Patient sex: M
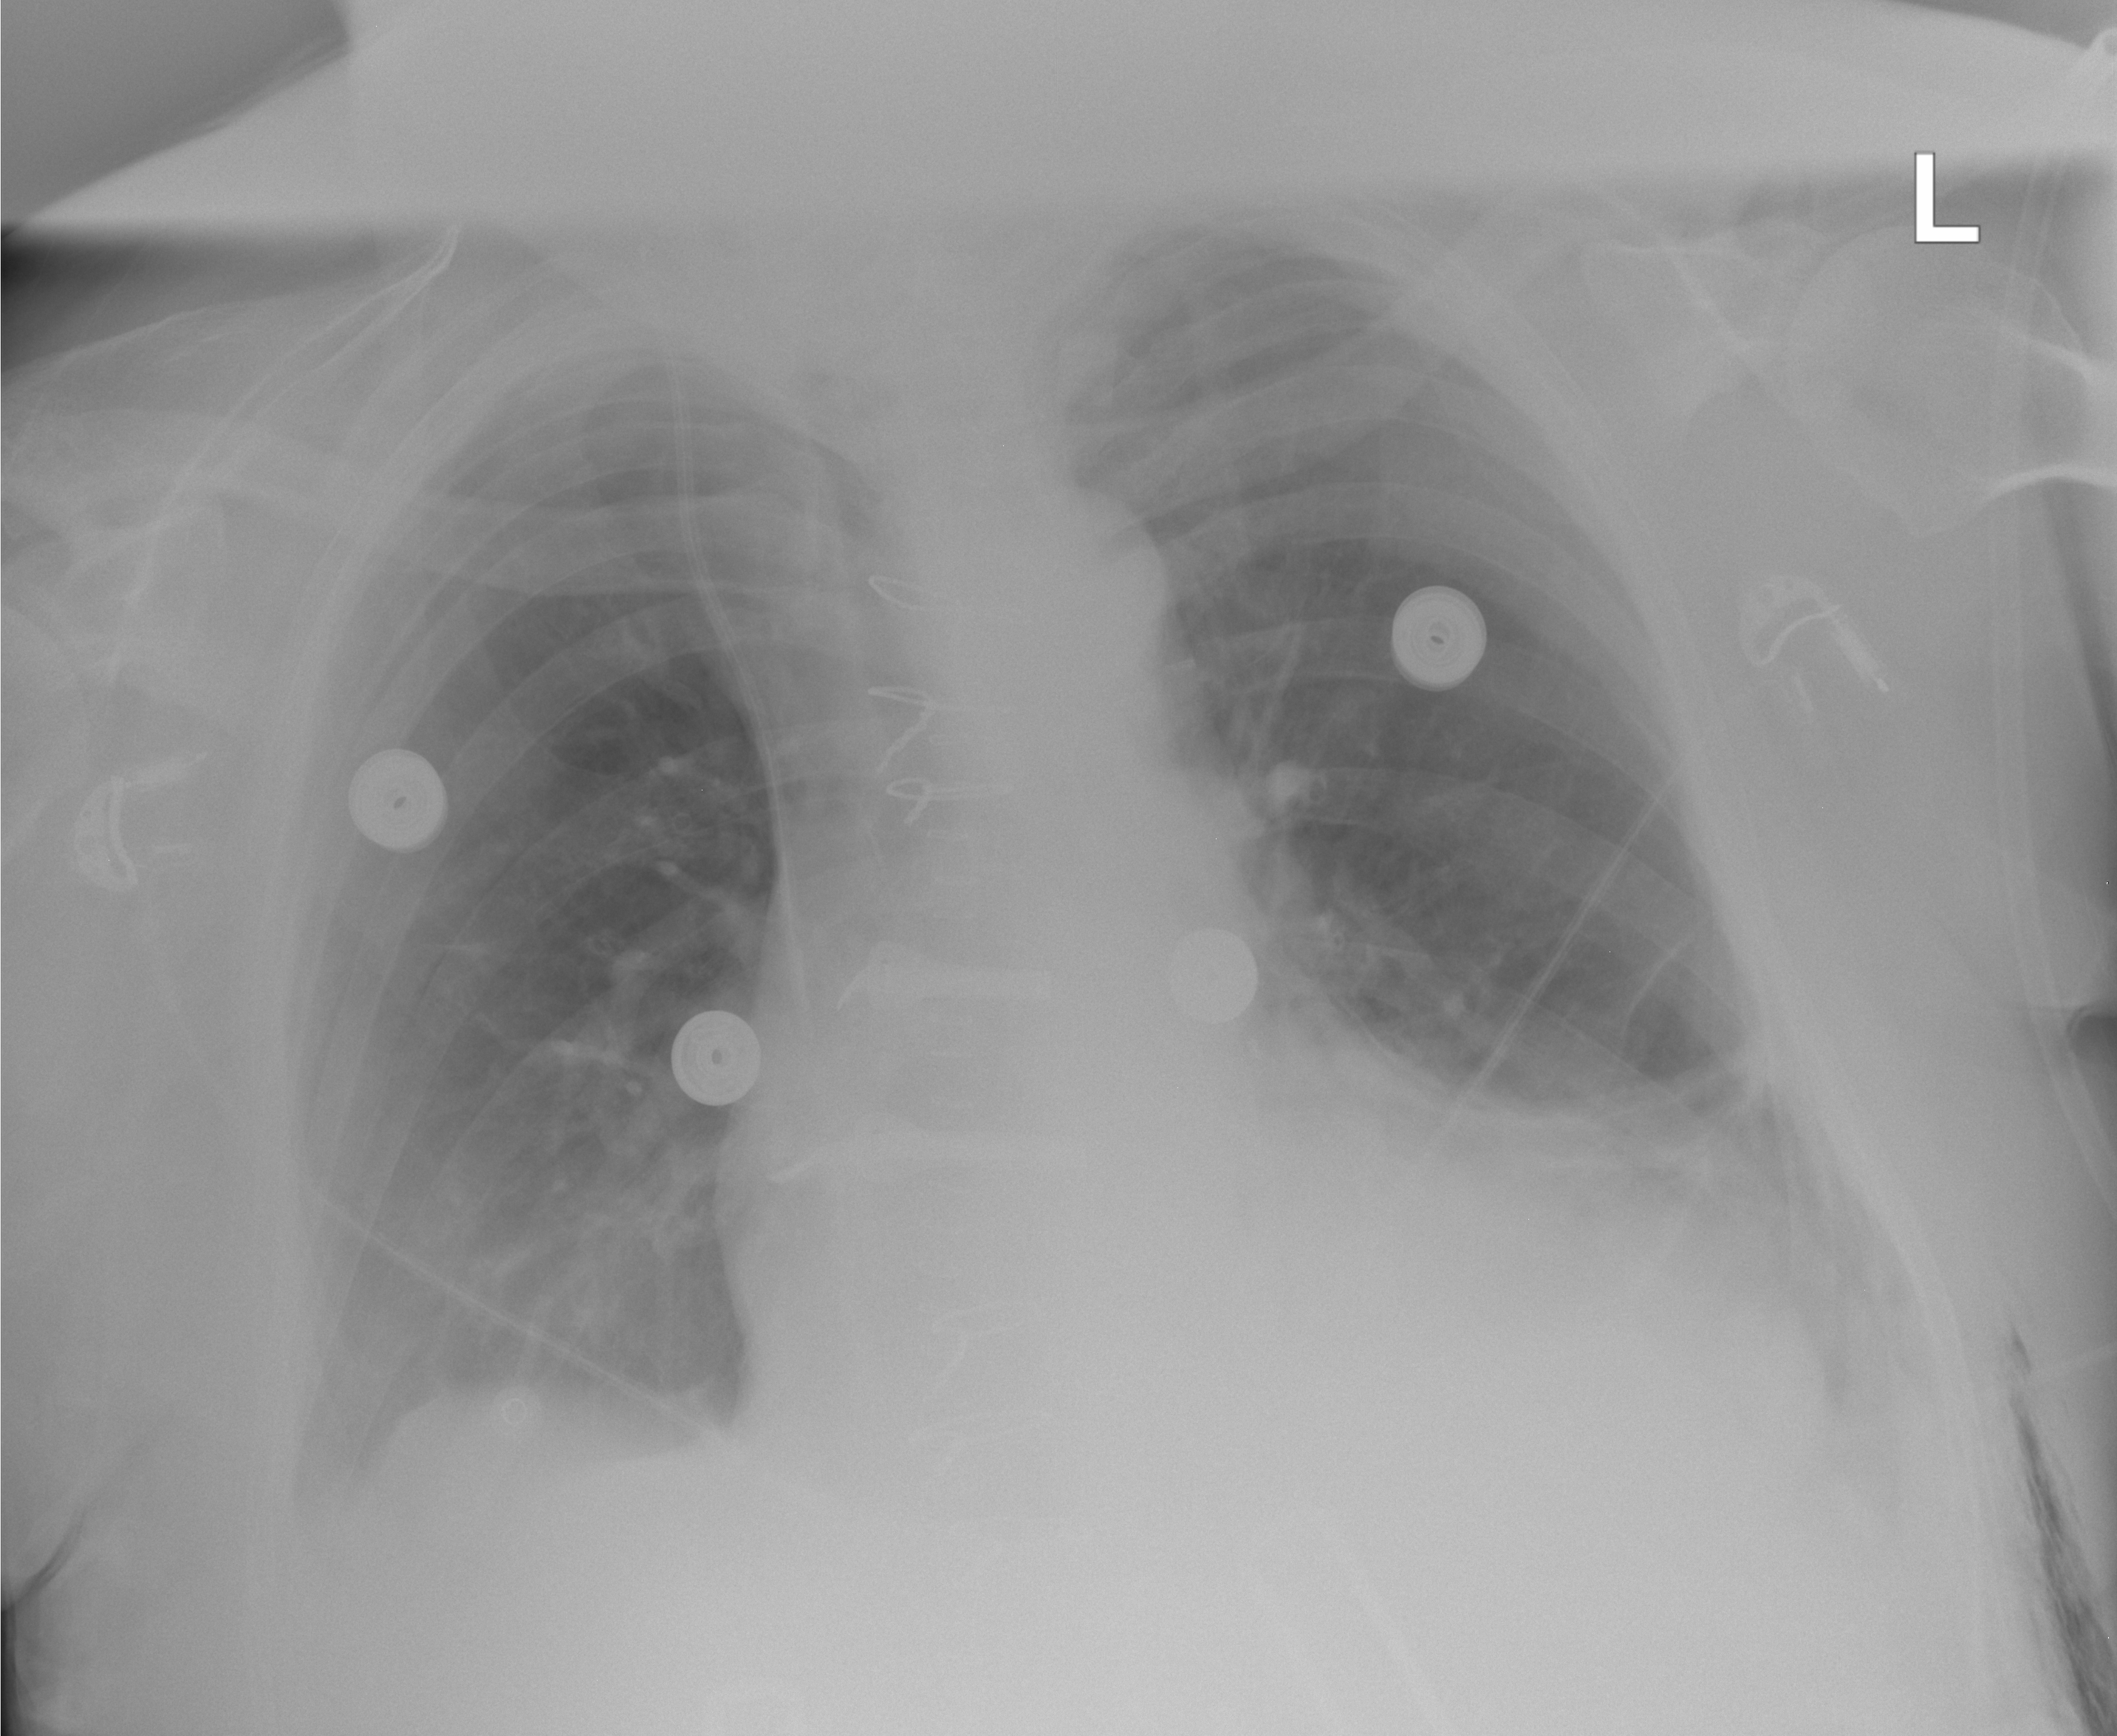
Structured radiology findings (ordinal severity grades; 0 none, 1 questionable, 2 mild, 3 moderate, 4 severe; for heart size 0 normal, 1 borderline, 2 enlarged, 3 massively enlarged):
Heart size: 2
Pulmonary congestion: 0
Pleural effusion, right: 1
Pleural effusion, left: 2
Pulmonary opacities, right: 0
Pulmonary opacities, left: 0
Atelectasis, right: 2
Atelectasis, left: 2